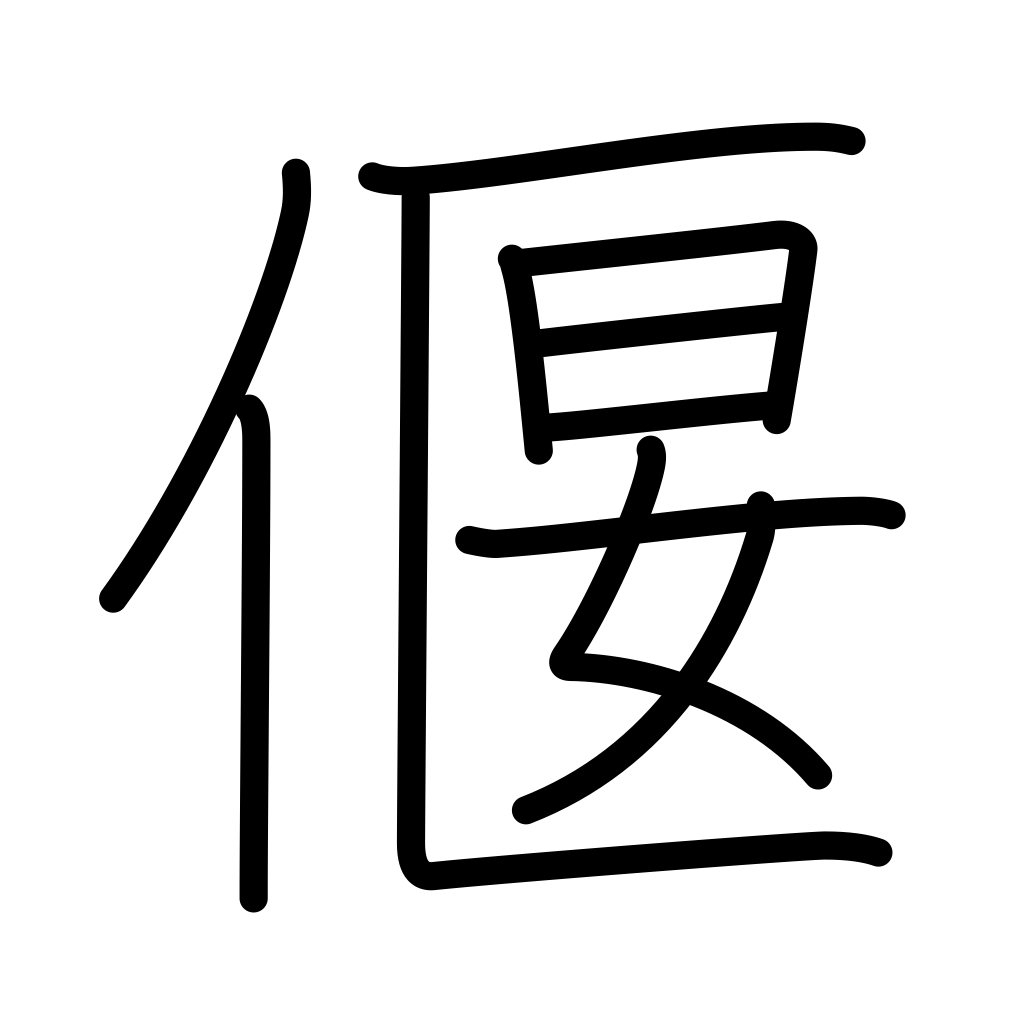
Meaning: dam, weir